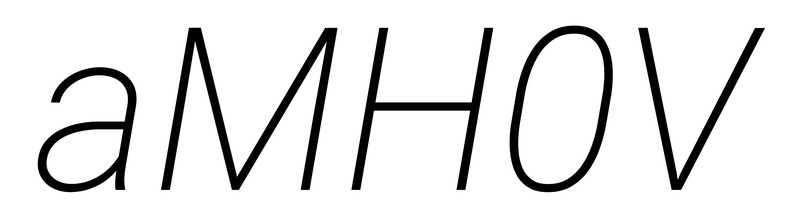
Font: Roboto-Italic_ExtraLight_Italic